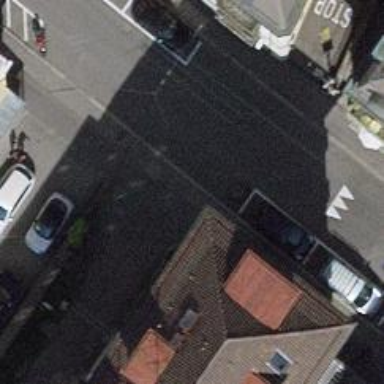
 and there is opposite lane cycleway on the left."